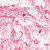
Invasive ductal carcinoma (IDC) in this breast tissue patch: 0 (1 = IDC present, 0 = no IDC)